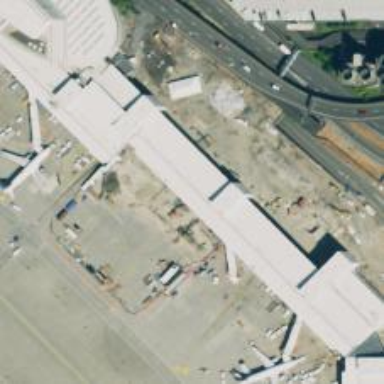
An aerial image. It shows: Airport gate.